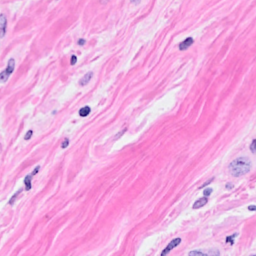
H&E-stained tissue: Breast